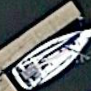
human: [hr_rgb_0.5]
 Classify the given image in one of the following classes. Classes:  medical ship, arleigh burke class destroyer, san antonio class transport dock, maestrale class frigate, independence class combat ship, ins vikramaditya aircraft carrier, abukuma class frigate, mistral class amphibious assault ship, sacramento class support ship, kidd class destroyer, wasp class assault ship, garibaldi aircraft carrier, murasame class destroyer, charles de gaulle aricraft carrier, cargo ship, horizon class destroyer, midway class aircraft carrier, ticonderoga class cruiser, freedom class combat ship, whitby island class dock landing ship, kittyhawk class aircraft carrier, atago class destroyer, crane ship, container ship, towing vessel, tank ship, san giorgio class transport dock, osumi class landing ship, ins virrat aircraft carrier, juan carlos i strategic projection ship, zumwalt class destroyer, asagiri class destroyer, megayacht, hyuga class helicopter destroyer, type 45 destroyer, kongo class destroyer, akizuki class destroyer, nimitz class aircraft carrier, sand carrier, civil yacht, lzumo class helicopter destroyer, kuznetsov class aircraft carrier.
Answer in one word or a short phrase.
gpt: Civil yacht